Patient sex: M
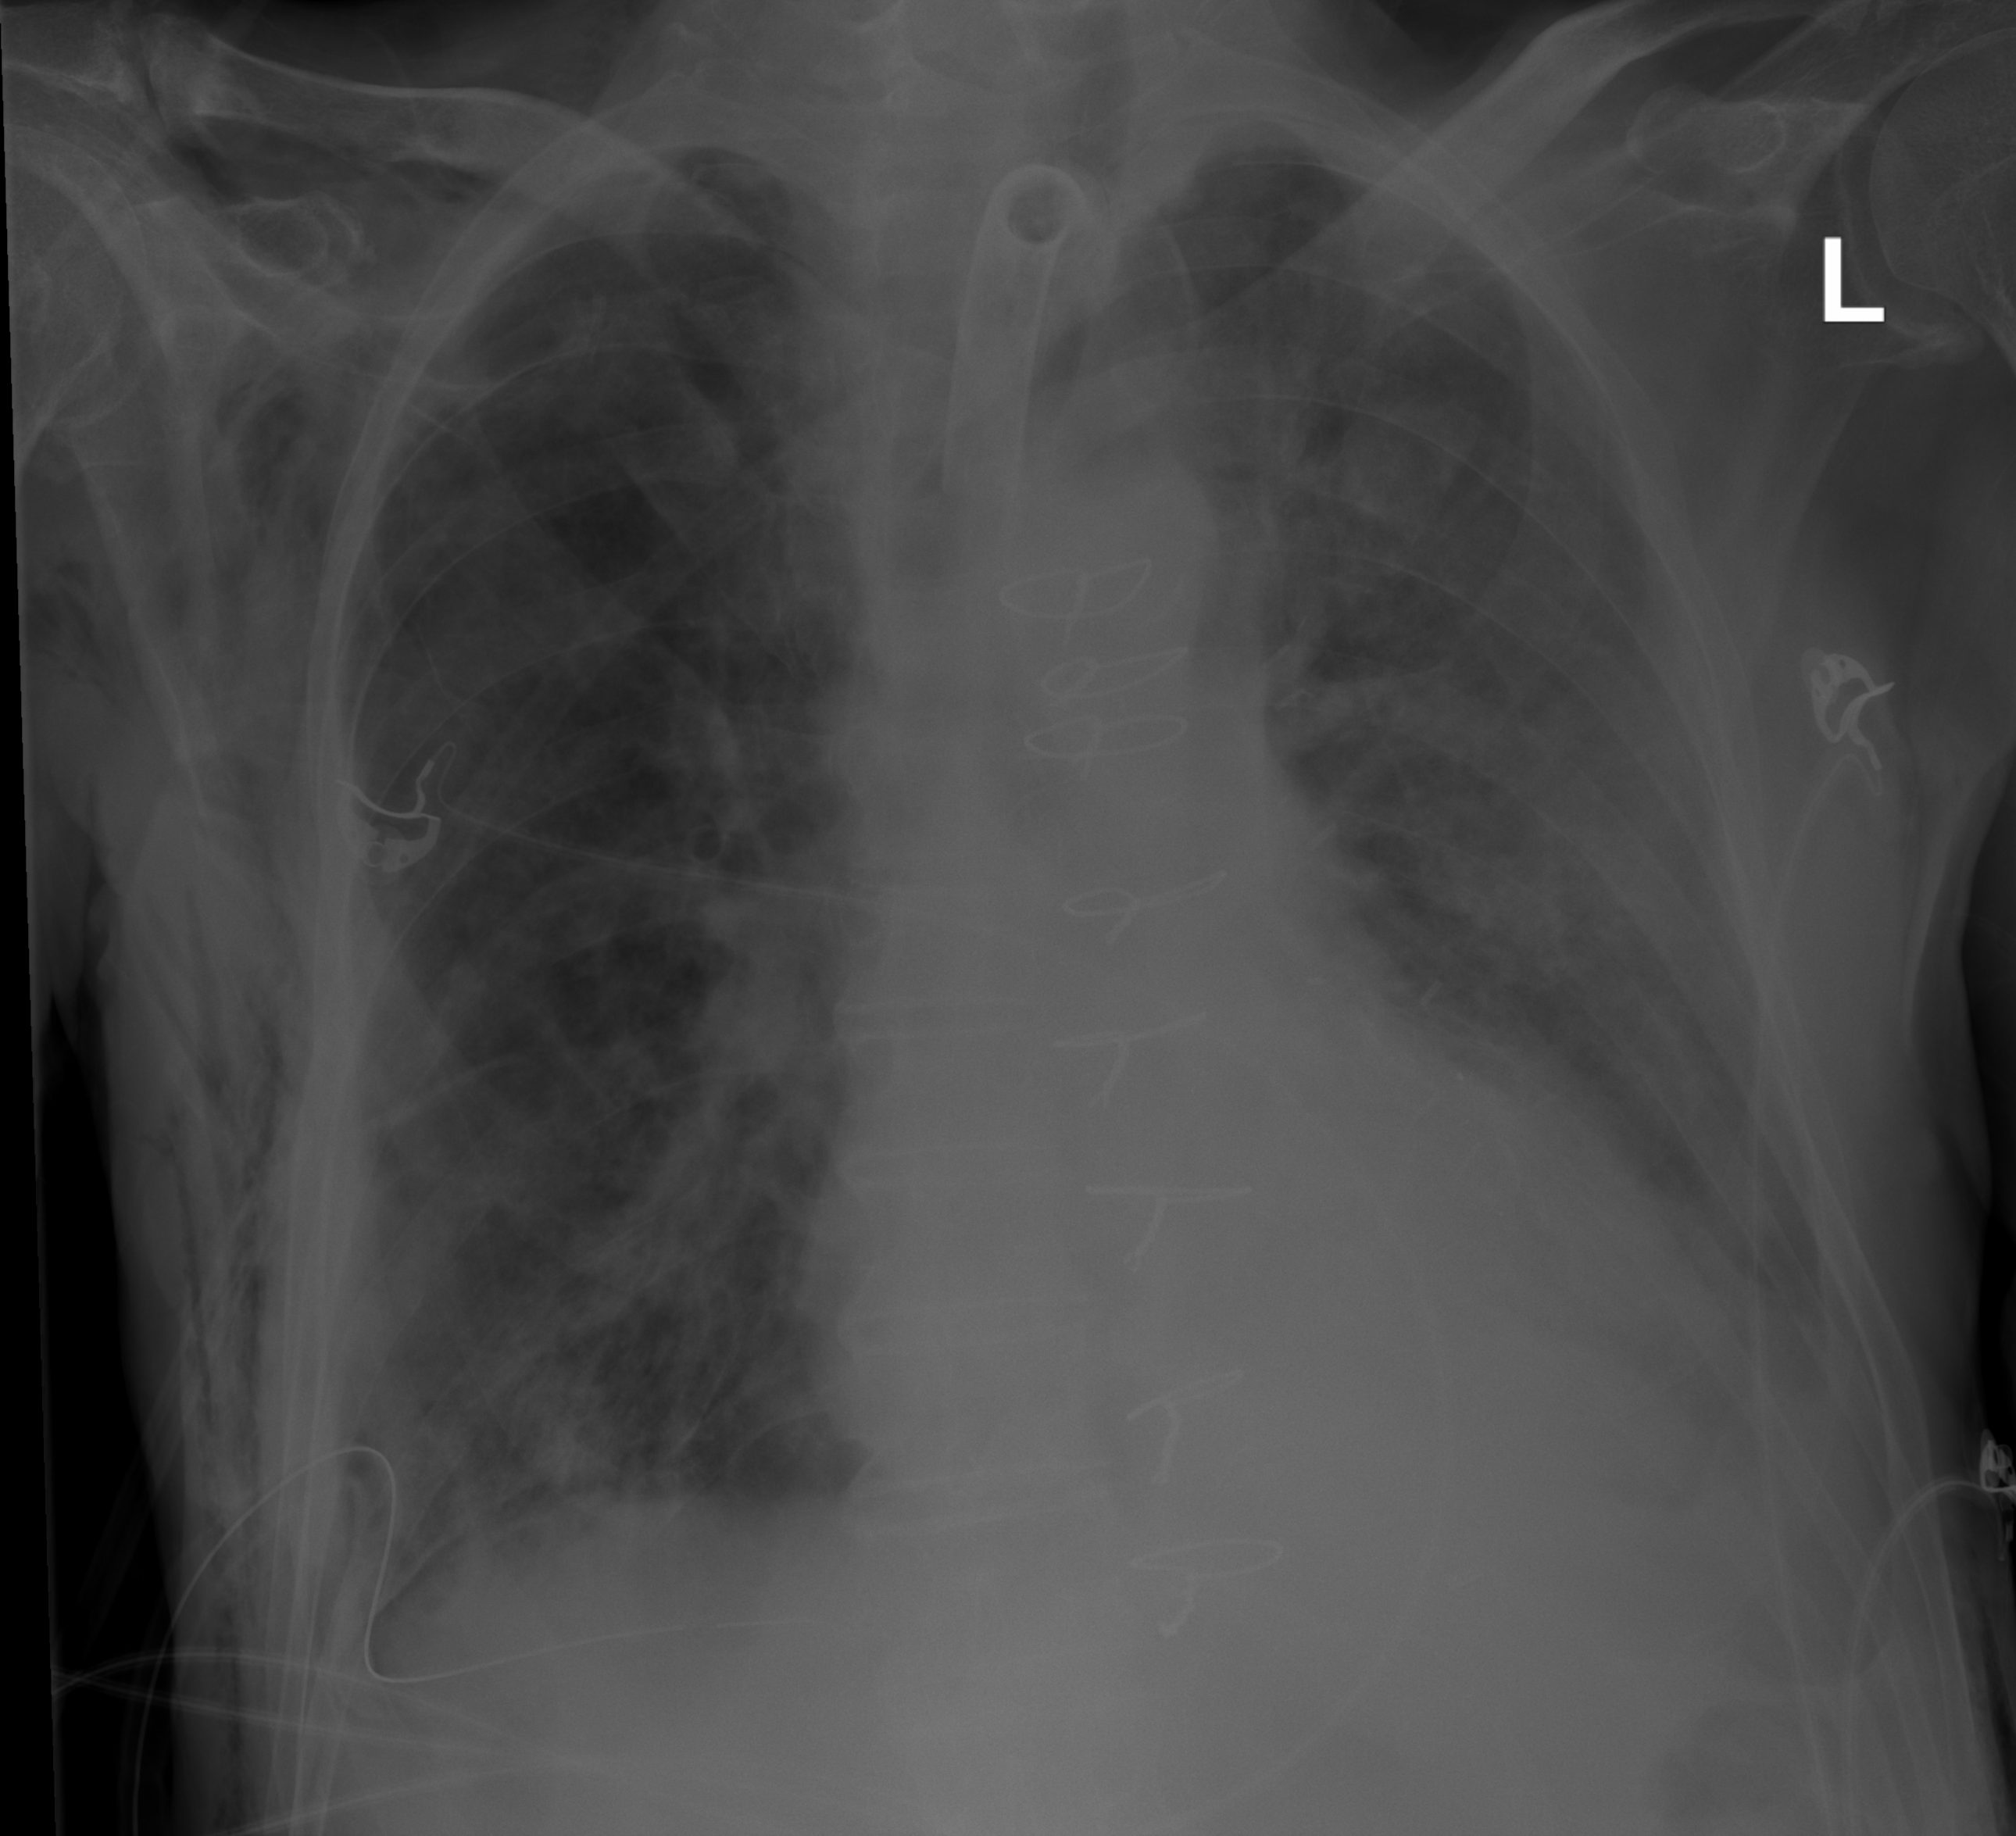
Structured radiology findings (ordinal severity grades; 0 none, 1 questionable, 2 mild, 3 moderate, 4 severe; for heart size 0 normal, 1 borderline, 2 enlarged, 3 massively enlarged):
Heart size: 1
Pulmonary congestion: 2
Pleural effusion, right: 0
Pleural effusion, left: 2
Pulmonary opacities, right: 2
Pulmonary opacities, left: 2
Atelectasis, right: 2
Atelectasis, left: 2